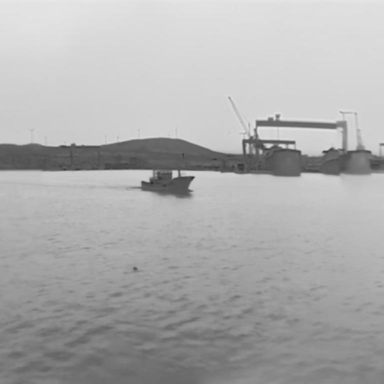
There is a bulk_carrier in the infrared image.